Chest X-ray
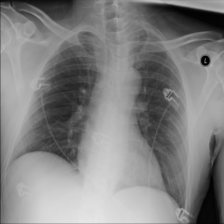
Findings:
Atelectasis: negative
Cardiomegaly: negative
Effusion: negative
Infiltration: negative
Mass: negative
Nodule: negative
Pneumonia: negative
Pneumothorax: negative
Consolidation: negative
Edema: negative
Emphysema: negative
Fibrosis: negative
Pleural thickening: negative
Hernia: negative